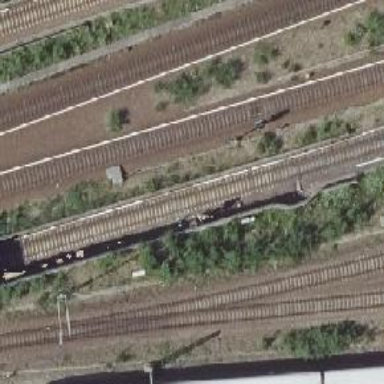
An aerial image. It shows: Light rail electrified railway.